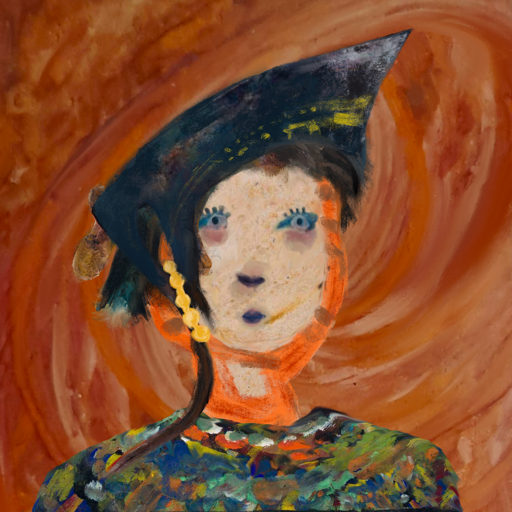
Background: Pious_Lady, Head And Neck Front: Rupkatha, Face Front: Hill_Girl, Bust: An_Impression, Hair Front: Pipe, Head Accessory: Irani, Second Necklace: Blank, Necklace: Blank, Baby: Blank